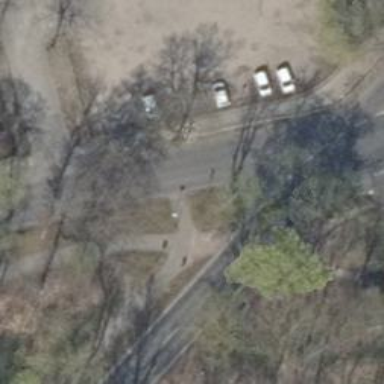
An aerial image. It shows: Sidewalk.